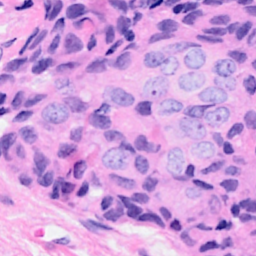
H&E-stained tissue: Breast